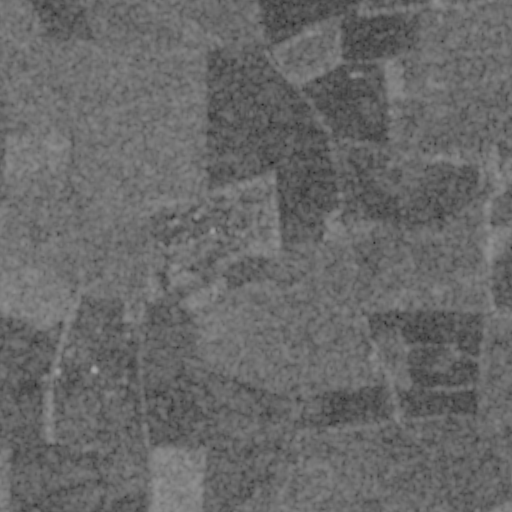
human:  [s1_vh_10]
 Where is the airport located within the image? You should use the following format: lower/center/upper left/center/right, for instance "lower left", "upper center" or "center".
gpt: The airport is located in the lower left of the image.
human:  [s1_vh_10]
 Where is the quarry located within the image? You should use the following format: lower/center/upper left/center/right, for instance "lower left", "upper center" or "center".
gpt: The quarry is located in the center left of the image.
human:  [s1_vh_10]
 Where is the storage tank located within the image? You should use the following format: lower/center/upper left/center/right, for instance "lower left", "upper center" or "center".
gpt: The storage tank is located in the lower center of the image.
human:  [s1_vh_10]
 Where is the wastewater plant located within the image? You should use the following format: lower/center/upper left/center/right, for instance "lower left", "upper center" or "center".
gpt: The wastewater plant is located in the lower center of the image.
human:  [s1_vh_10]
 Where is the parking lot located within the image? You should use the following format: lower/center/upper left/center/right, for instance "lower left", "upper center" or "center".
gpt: There is no parking lot in the image.

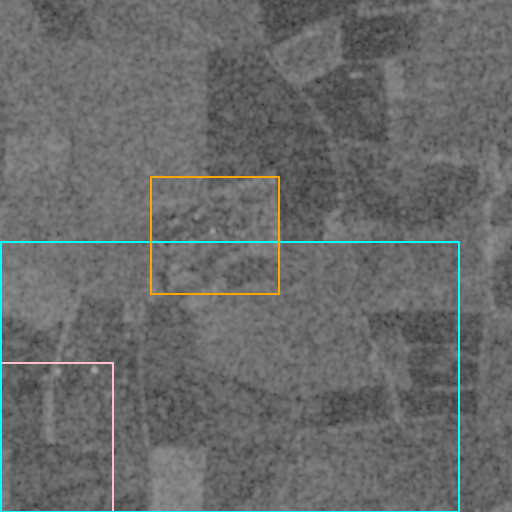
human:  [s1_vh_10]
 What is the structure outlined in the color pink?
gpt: The structure outlined in pink is an airport.
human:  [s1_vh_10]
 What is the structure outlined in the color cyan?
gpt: The structure outlined in cyan is a crop field.
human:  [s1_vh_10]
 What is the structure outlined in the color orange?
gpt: The structure outlined in orange is a quarry.
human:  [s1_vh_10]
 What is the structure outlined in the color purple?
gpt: There is no purple outline.